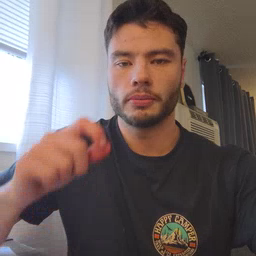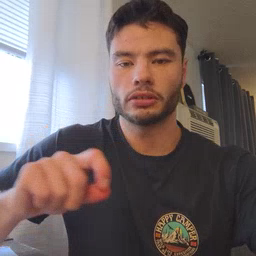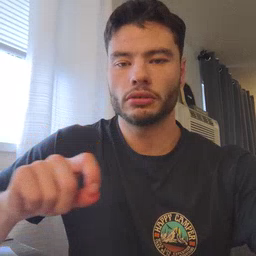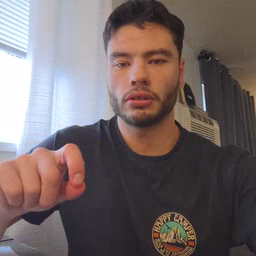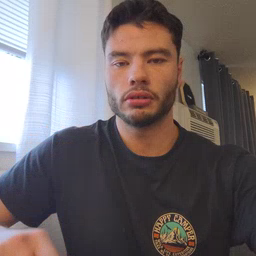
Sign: pencil